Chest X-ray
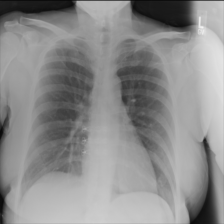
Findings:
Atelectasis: negative
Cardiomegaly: negative
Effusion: negative
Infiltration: negative
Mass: negative
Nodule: negative
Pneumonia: negative
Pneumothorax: negative
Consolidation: negative
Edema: negative
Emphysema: negative
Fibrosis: negative
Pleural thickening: negative
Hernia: negative